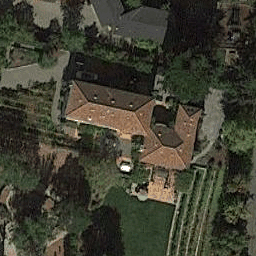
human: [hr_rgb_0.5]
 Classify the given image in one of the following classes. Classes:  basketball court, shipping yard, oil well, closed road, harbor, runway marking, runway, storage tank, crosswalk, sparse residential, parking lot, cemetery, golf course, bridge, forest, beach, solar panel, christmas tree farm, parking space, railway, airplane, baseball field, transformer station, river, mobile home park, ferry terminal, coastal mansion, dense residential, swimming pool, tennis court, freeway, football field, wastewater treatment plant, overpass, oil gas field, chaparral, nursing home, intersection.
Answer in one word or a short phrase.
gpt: sparse residential